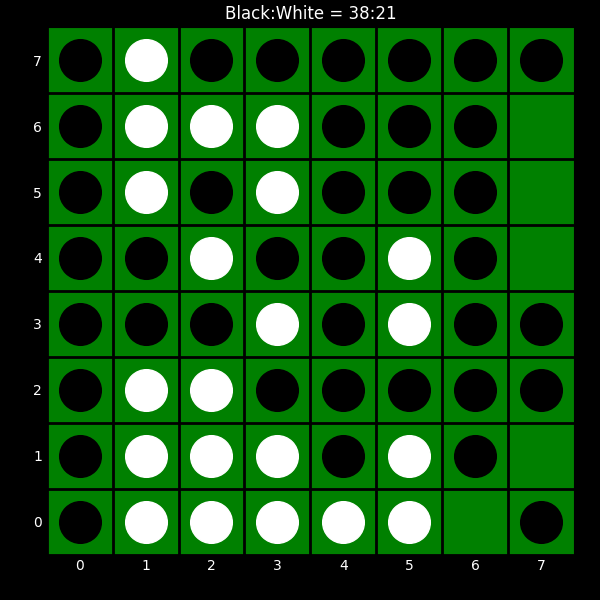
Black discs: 38
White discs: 21